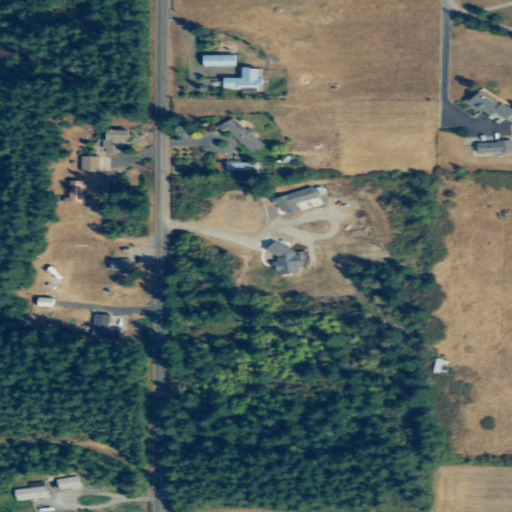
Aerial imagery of mountain in Washington named Scenic Heights containing pasture, evergreen forest, low intensity development, mixed forest, barren land, open development, and medium intensity development